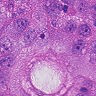
Metastatic tissue present: yes